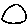
Label: moon